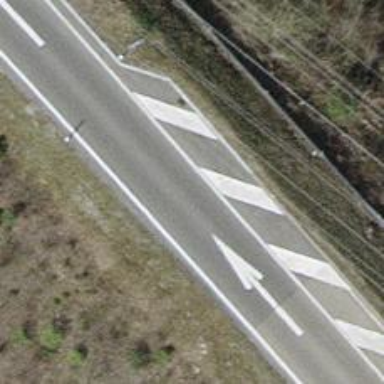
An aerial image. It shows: Motorway link with asphalt surface and embankment.